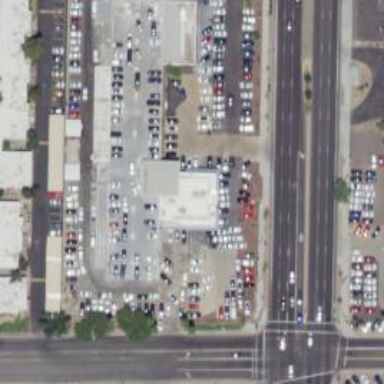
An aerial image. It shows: Commercial building.